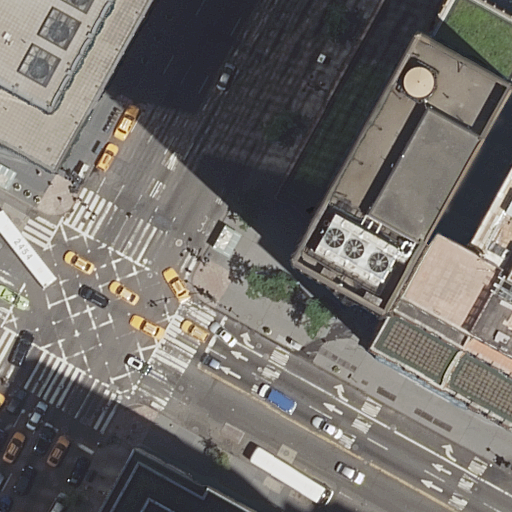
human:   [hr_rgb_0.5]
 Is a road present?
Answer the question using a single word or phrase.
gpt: yes

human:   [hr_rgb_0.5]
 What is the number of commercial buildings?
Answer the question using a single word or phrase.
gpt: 0

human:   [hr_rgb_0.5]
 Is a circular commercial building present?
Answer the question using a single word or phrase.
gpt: no

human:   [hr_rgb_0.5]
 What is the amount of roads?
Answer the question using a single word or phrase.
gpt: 4

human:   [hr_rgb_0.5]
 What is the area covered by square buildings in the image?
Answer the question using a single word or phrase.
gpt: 0m2

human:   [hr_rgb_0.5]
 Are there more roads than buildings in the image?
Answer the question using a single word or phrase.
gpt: no

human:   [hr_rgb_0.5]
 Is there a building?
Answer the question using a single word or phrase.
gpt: yes

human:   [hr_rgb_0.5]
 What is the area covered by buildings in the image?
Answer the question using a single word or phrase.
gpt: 4268m2

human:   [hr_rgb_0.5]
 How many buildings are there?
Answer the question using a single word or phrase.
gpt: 4

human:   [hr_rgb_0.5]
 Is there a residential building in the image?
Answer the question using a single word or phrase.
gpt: yes

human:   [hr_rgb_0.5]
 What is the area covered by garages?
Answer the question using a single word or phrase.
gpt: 0m2

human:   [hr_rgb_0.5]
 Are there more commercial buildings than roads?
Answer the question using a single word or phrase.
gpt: no

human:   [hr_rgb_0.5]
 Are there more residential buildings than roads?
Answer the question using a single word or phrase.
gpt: no

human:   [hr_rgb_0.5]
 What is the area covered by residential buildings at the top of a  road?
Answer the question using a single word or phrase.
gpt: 557m2

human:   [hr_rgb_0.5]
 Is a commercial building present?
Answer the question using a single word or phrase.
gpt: no

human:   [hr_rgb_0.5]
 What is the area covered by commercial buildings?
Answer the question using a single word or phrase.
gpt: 0m2

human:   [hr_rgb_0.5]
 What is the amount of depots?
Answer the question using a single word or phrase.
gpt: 0

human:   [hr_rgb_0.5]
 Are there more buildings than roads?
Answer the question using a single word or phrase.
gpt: no

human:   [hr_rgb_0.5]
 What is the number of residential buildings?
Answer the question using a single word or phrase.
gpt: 3

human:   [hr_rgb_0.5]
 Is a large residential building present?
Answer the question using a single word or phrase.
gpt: yes

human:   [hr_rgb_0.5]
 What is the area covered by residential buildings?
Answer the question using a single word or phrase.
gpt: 4086m2

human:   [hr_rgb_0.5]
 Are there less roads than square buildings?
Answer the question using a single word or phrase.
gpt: no

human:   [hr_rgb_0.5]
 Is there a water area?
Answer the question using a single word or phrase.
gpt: no

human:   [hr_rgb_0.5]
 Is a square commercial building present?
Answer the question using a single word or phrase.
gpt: no

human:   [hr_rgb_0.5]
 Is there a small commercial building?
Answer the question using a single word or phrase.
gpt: no

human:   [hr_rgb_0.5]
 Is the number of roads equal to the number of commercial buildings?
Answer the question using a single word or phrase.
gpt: no

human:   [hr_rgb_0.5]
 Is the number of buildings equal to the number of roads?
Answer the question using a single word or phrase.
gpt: yes

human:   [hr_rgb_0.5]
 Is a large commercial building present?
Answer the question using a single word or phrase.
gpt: no

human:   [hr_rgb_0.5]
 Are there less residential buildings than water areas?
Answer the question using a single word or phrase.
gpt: no

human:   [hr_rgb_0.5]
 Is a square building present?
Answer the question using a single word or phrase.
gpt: no

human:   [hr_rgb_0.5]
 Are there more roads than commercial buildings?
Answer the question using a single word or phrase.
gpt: yes

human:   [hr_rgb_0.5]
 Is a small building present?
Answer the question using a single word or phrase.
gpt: no

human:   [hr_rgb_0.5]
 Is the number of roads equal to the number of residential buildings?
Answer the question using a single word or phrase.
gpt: no

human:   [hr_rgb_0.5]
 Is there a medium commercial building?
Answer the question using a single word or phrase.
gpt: no

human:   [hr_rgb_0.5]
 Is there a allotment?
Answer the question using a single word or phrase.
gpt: no

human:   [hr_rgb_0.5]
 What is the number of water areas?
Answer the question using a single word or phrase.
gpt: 0

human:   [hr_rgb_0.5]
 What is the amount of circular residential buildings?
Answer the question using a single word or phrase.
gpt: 0

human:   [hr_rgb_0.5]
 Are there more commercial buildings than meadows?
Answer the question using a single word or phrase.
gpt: no

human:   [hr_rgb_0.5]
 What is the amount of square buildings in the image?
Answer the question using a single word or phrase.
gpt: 0

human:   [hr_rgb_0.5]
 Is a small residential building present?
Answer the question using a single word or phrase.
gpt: no

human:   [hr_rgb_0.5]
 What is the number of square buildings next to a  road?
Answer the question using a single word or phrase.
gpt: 0

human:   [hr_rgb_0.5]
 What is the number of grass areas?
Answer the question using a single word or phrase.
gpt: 0

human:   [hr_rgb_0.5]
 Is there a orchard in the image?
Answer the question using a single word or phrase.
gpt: no

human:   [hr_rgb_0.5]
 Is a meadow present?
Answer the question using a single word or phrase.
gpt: no

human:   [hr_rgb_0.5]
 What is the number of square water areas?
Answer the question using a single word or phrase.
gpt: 0

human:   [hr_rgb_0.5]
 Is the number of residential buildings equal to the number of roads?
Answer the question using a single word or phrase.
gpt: no

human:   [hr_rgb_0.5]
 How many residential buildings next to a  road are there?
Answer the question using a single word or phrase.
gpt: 3

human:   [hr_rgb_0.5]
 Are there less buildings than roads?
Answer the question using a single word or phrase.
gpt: no

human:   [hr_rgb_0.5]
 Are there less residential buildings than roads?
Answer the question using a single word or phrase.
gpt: yes

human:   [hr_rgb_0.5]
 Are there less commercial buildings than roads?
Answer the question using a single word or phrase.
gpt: yes

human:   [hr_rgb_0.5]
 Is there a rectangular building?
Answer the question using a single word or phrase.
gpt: yes

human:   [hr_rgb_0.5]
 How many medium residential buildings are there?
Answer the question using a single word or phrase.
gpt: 2

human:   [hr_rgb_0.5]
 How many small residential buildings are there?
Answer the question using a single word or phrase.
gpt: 0

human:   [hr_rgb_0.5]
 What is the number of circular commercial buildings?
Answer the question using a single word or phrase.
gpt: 0

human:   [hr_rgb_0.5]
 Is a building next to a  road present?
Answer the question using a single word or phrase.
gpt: yes

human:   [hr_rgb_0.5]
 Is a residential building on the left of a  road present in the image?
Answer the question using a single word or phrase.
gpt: yes

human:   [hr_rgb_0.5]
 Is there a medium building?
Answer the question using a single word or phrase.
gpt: yes

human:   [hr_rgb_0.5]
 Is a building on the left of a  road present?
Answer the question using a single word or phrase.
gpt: yes

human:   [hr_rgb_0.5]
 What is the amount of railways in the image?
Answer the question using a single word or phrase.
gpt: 0

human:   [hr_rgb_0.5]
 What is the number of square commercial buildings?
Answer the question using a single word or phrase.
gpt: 0

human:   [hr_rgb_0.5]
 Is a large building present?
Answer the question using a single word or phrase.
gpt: yes

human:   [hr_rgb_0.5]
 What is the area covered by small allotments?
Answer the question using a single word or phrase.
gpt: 0m2

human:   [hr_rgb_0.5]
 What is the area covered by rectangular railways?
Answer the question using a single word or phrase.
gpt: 0m2

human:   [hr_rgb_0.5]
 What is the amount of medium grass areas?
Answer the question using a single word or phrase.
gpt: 0